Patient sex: M
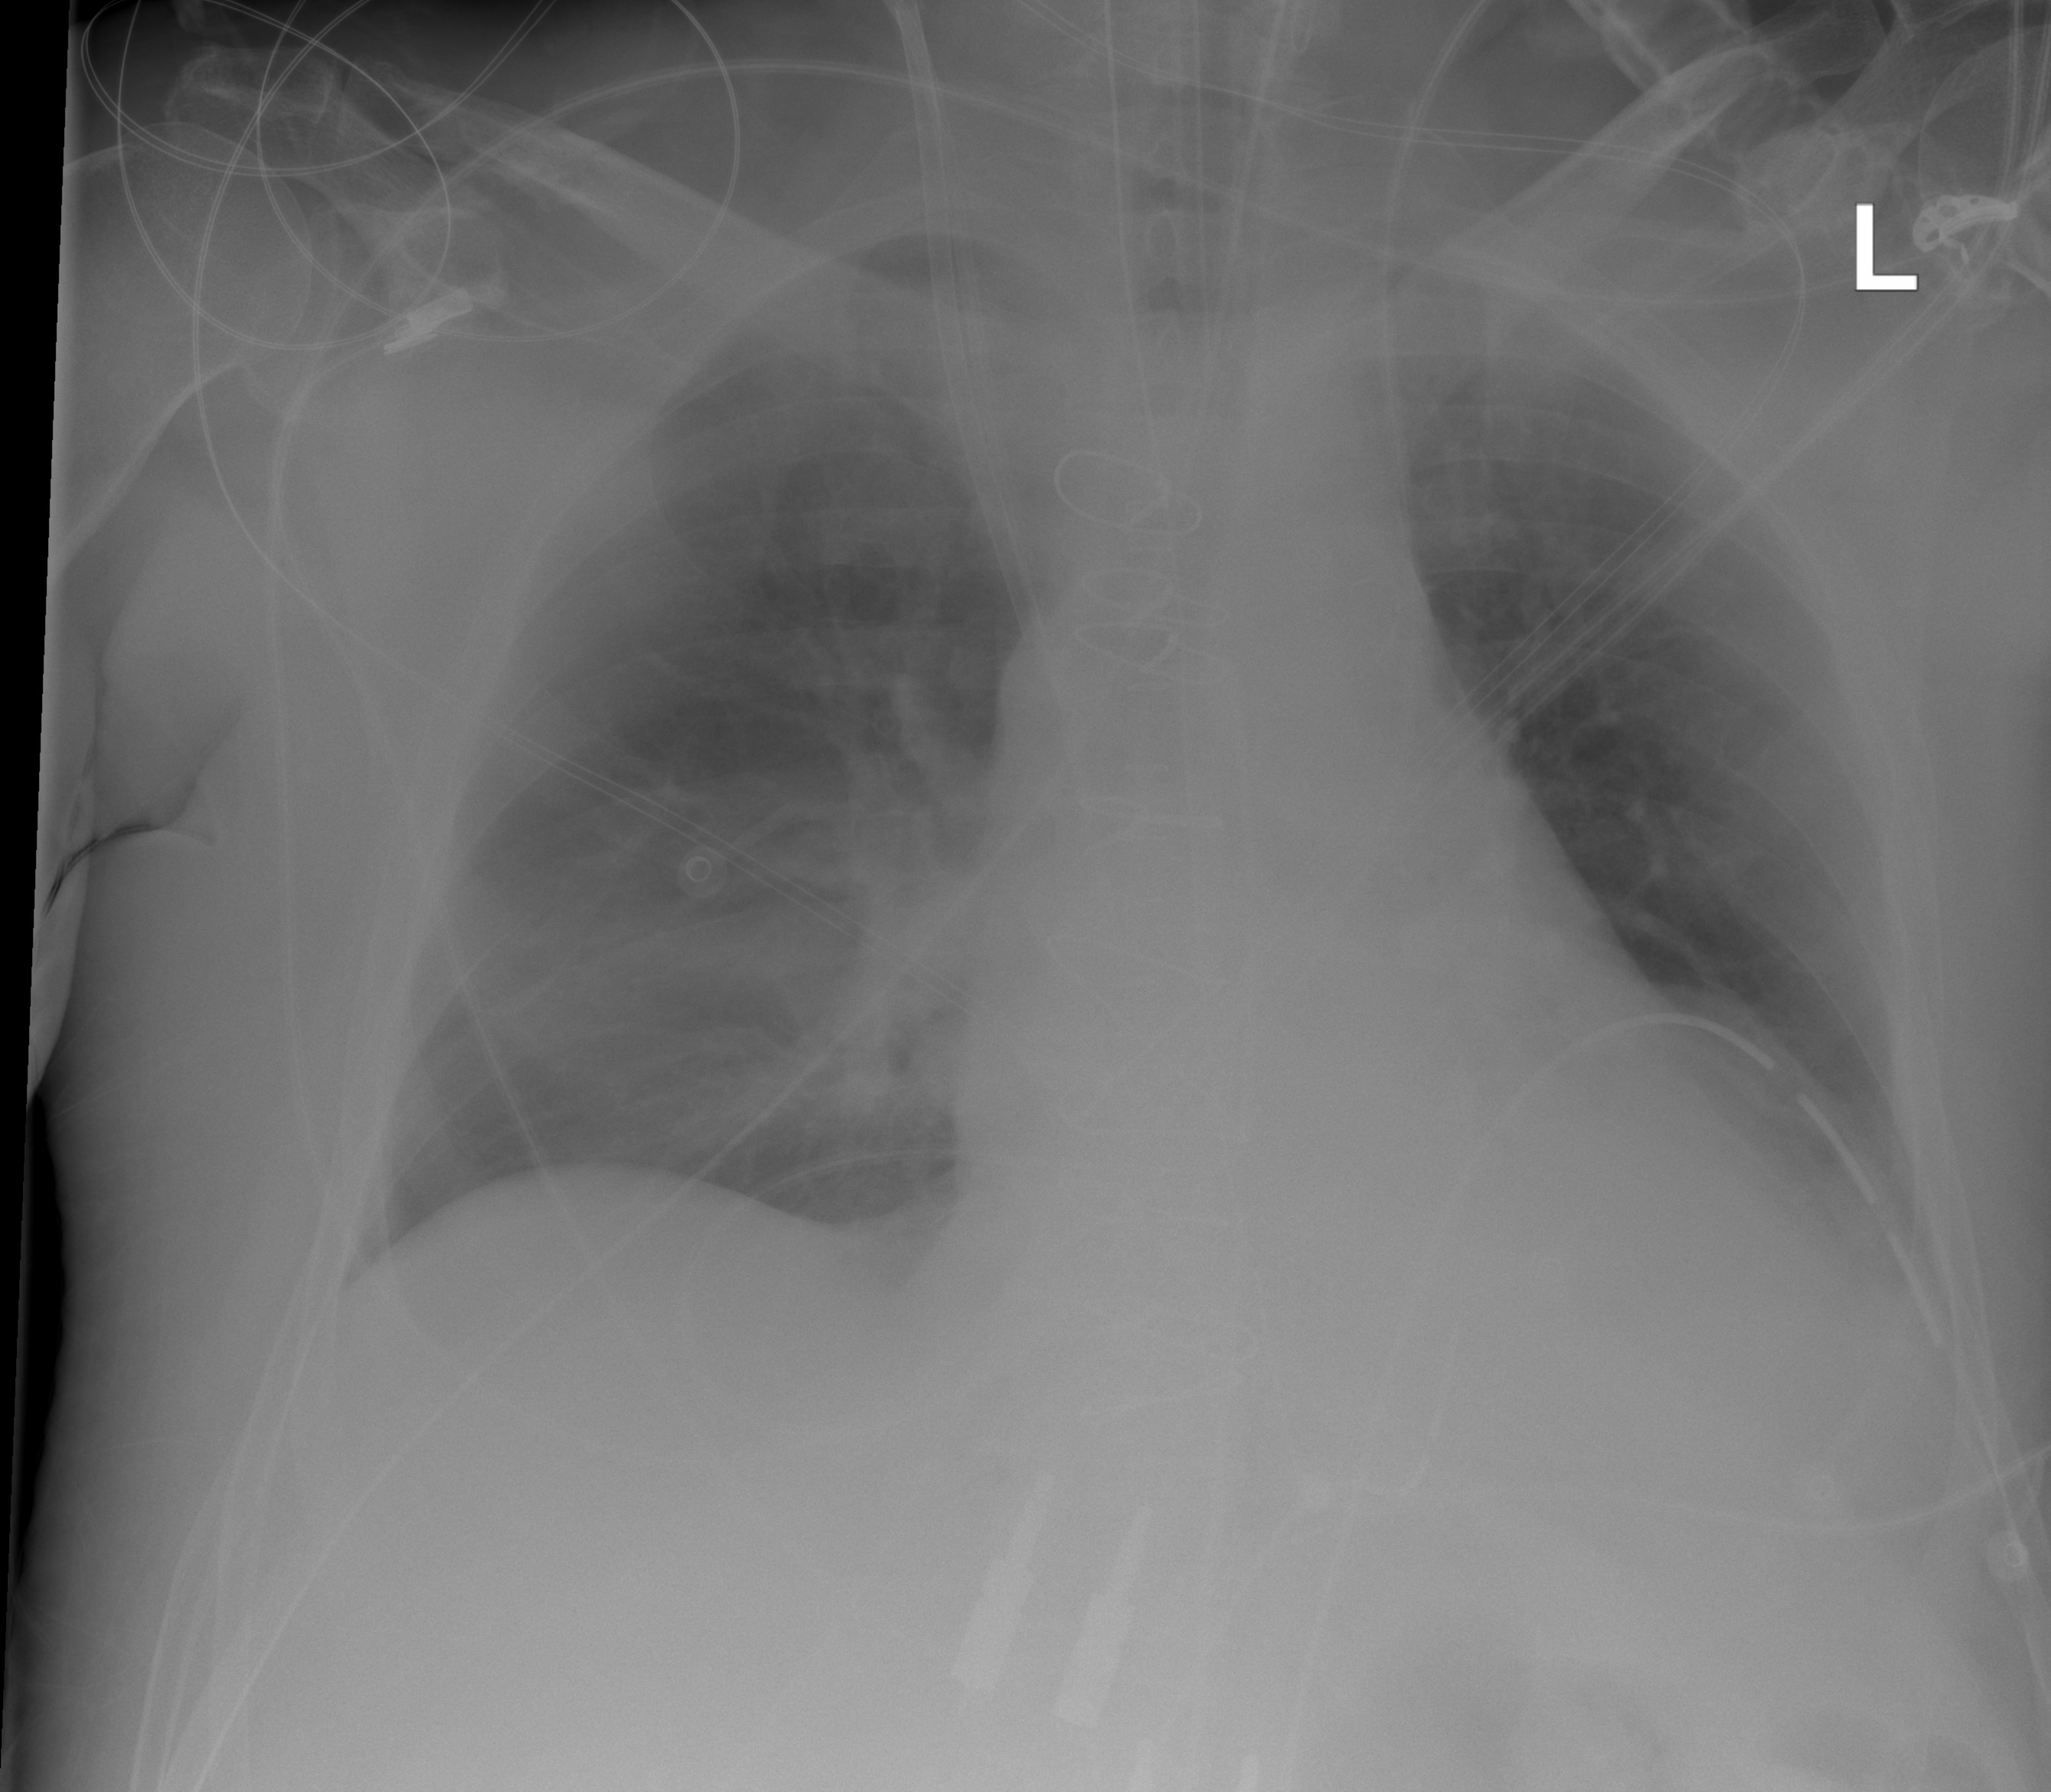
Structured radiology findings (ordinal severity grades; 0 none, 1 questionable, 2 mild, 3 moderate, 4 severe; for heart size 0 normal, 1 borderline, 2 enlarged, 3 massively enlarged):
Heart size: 0
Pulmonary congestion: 2
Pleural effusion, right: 0
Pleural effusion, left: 0
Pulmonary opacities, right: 0
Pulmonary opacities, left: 0
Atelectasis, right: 0
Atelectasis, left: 0